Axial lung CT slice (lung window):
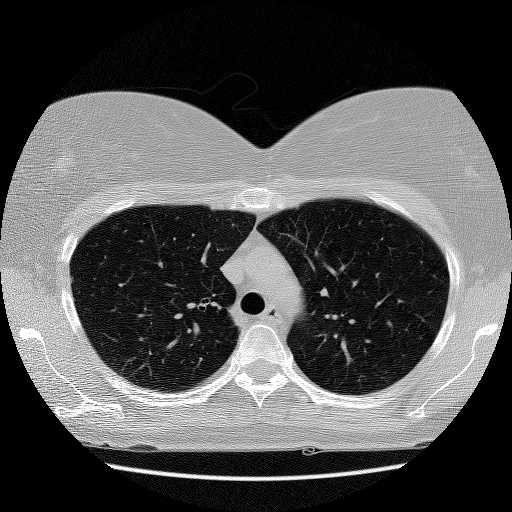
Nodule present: no